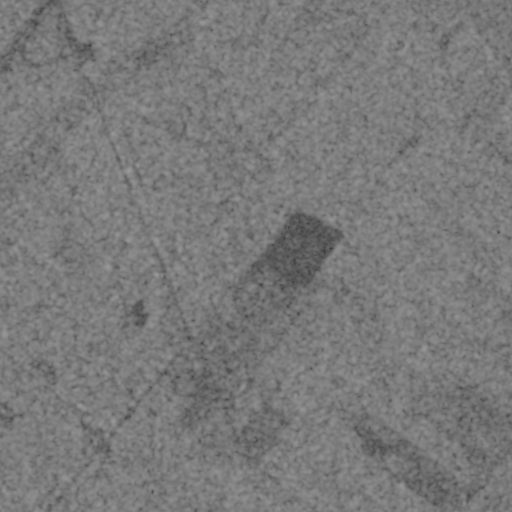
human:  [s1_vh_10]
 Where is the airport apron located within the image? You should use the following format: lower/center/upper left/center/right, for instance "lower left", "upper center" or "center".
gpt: The airport apron is located in the lower left of the image.
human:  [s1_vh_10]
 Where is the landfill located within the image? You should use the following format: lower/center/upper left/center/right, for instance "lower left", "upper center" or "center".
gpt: The landfill is located in the lower left of the image.
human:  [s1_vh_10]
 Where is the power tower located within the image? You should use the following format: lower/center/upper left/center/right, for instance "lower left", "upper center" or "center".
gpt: There is no power tower in the image.

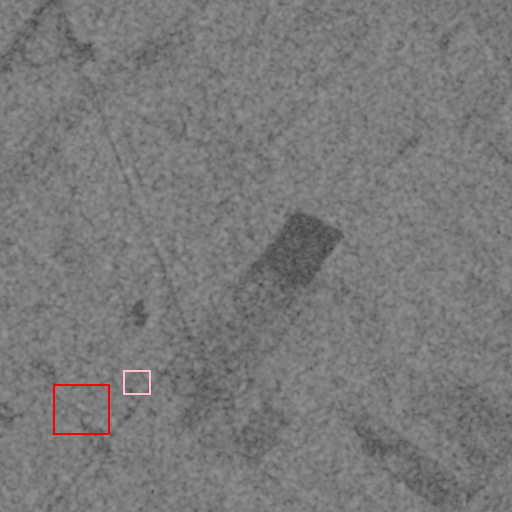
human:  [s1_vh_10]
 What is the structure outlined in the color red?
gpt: The structure outlined in red is an airport apron.
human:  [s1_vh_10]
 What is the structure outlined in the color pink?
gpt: The structure outlined in pink is a landfill.
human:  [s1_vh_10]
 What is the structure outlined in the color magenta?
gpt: There is no magenta outline.